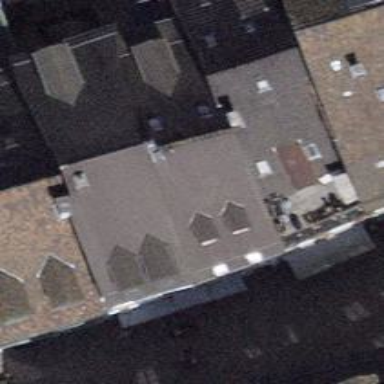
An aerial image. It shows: Clothing store.